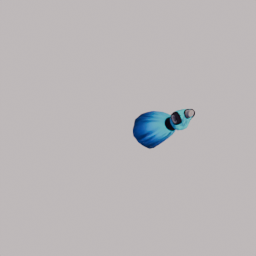
Label: people